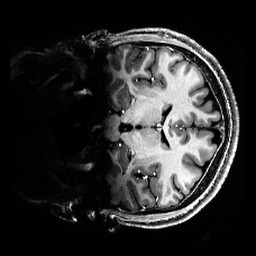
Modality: T1w
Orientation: coronal
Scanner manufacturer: siemens
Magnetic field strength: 6.98 T
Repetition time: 5 s
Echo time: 0.00343 s